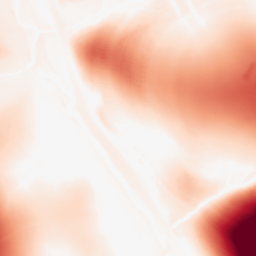
Category: morphological
Decomposition family: tophat
Decomposition parameters: size: 100
mode: white
Upsampling method: bilinear
Upsampling parameters: scale: 4
Upsampling scale: 4